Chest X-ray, PA view. Patient: 9 years old, sex M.
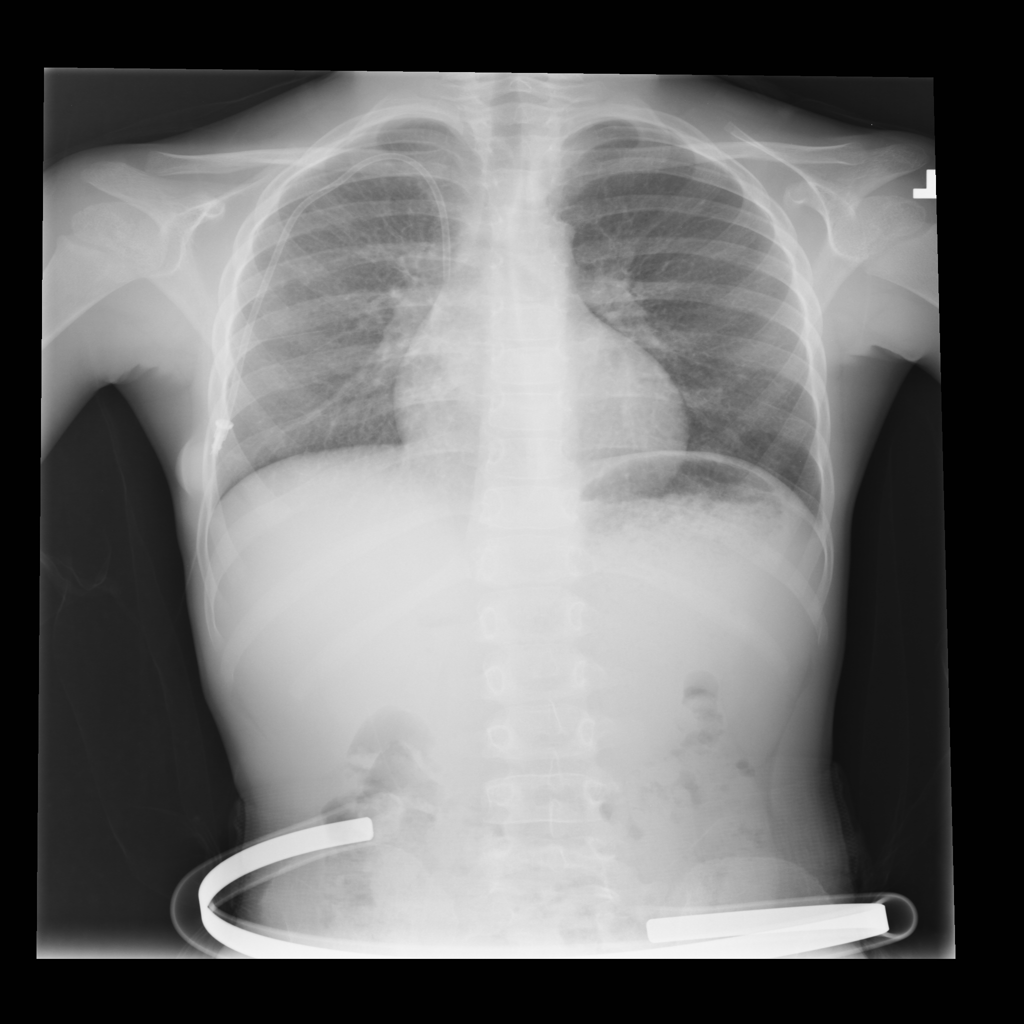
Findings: Infiltration